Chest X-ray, PA view. Patient: 22 years old, sex M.
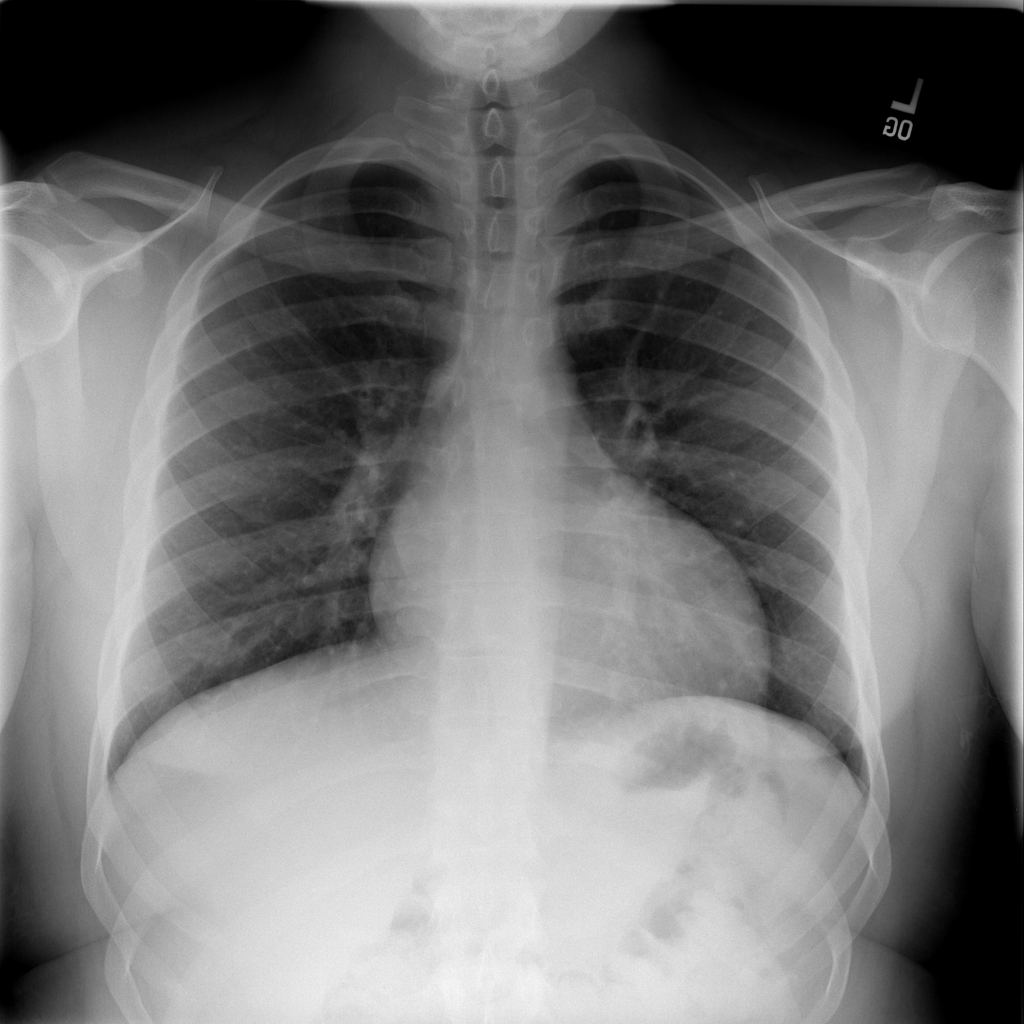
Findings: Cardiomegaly